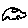
Label: car